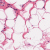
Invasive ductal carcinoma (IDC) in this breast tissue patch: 0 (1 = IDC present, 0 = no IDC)